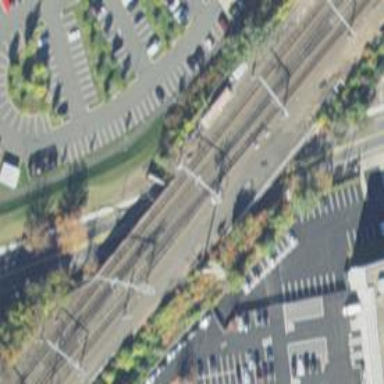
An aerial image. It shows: Railway bridge with electrified contact lines.